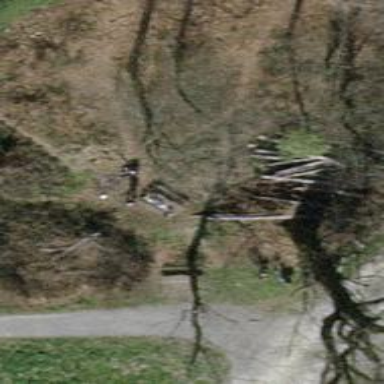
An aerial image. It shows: Picnic site with brown picnic tables.